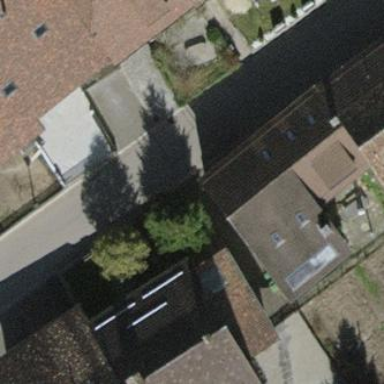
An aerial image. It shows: Building with tile roof.